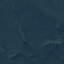
Land use / land cover class: Forest